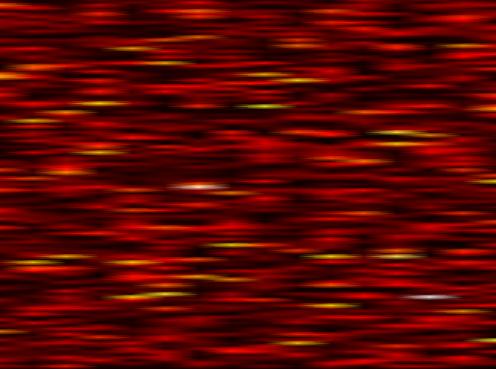
Label: UFMC